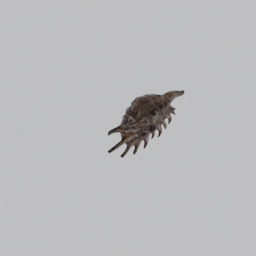
Label: animals